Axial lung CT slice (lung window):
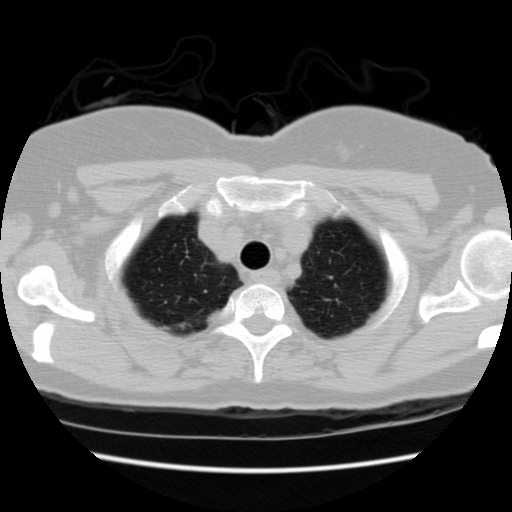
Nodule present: no